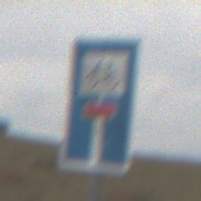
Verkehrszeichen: SackgasseRadverkehrDurchlaessig
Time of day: Midday
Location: Outdoor (Nature)
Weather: PartlyCloudy
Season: NotSpecified
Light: Natural